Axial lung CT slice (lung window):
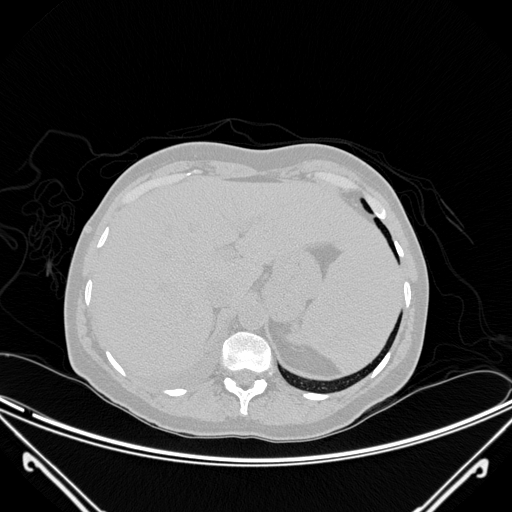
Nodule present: no